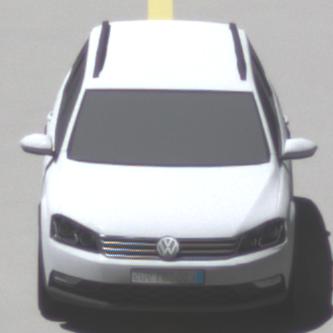
Make: VW
Model: Passat Alltrack 1.8 TSI
Detailed model: Passat (B7) Alltrack
Model produced from: 2012/03
Model produced until: 2013/06
Doors: 5
Color: white
Road condition: dry road
Daytime: midday
Contrast: high contrast